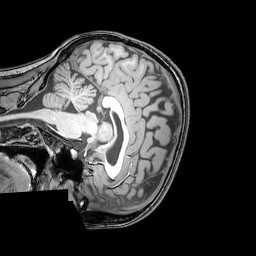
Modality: T1w
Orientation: sagittal
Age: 24
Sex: female
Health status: healthy
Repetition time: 0.081 s
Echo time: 0.037 s